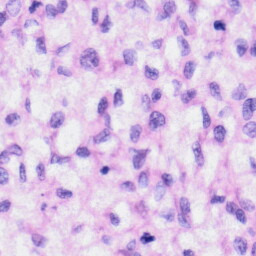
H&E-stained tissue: Liver